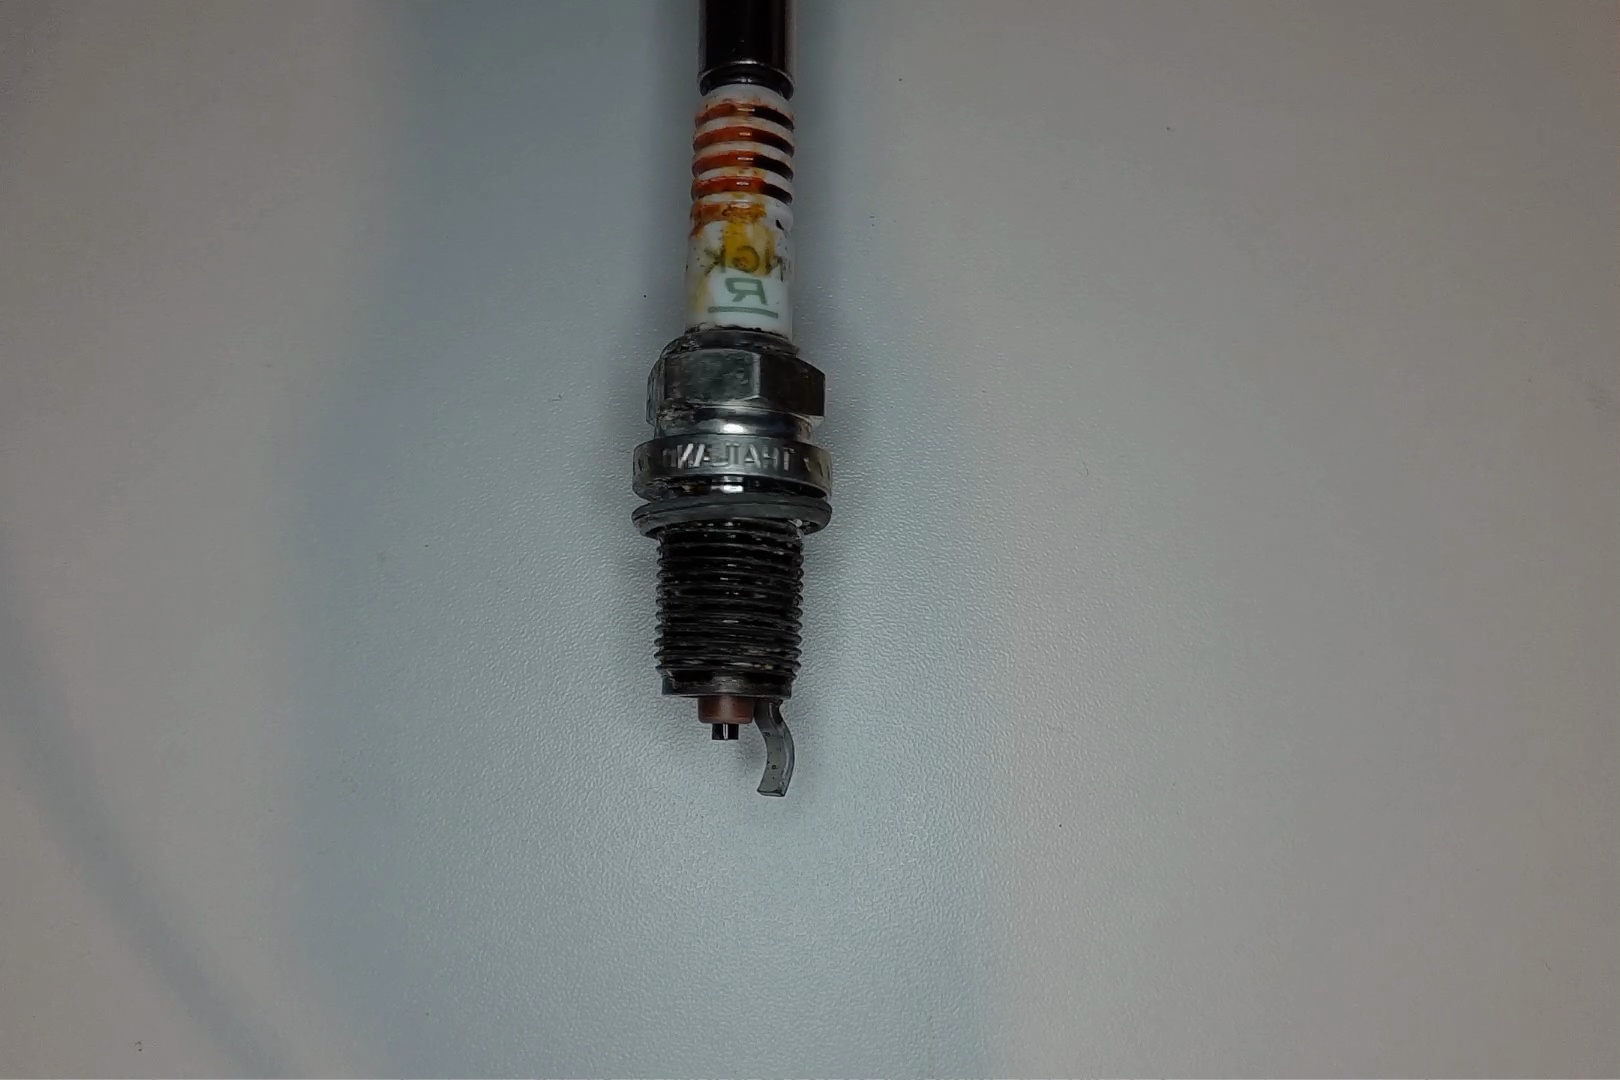
Label: anomaly